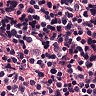
Metastatic tissue present: no